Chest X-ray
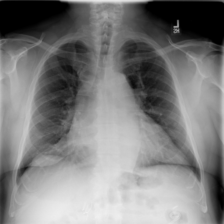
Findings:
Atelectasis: negative
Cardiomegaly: negative
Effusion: negative
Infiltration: negative
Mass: negative
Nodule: negative
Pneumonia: negative
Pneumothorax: negative
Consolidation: negative
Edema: negative
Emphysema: negative
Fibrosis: negative
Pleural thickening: negative
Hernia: negative